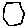
Label: hexagon